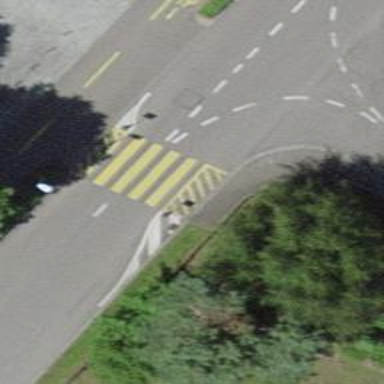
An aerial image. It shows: Public transport stop position.